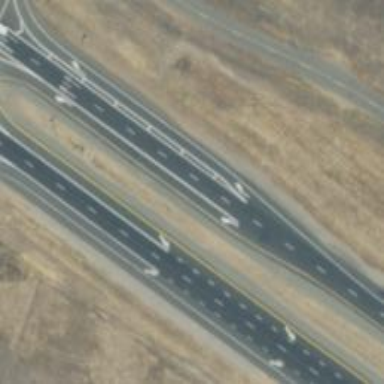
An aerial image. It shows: Expressway with asphalt surface categorized as trunk highway.